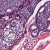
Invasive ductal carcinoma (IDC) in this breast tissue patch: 0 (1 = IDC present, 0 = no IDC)